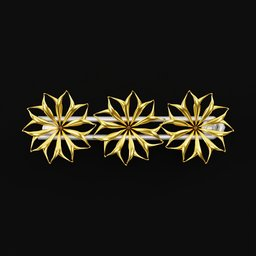
Label: decoration